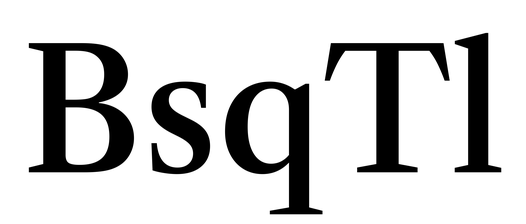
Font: LibreCaslonText_Medium